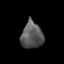
Tissue: lung
Cell type: Epithelial cells
Senescence score: 0.06779
Nuclear area (px): 564
Mean DAPI intensity: 89.096